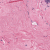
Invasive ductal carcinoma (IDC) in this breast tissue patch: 0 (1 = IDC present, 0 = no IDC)